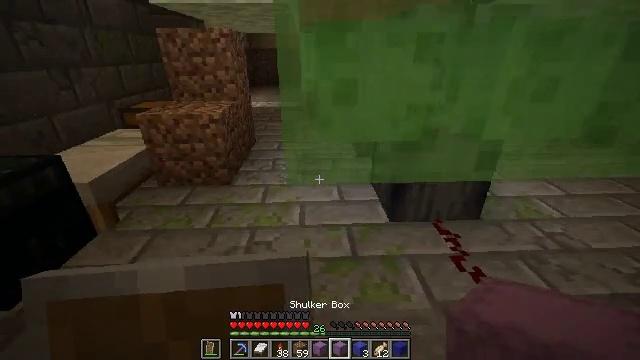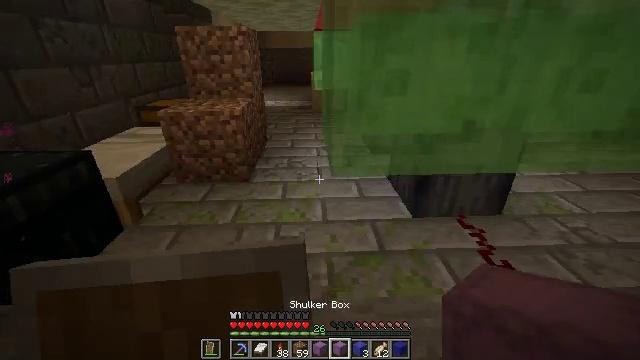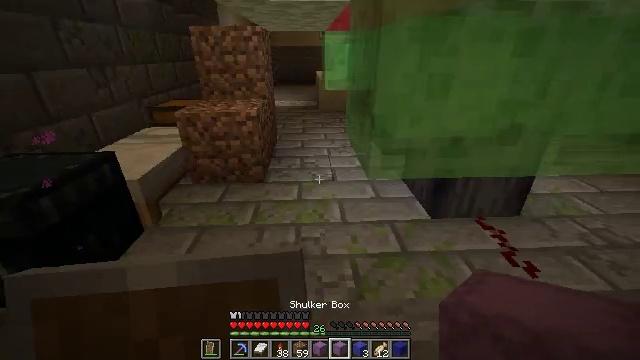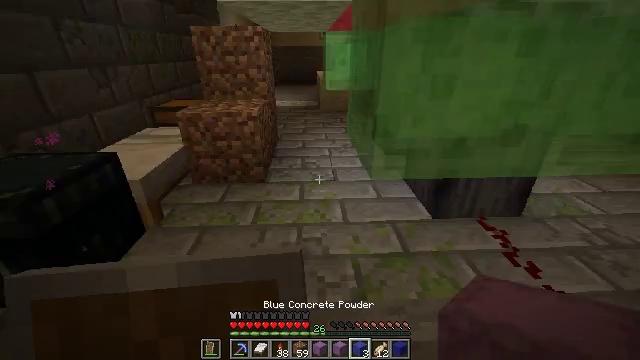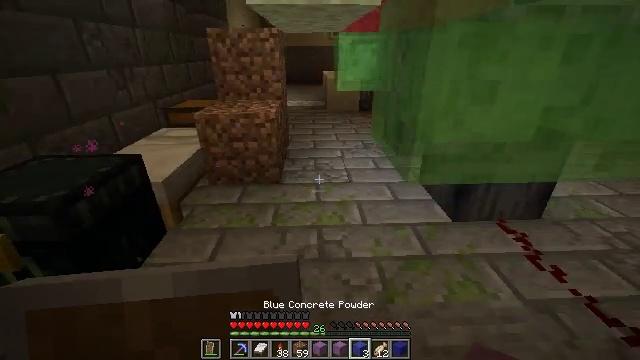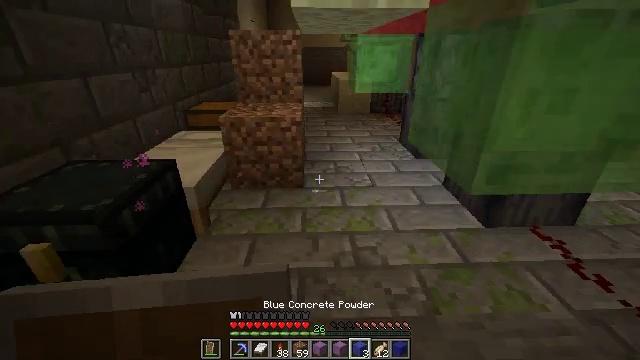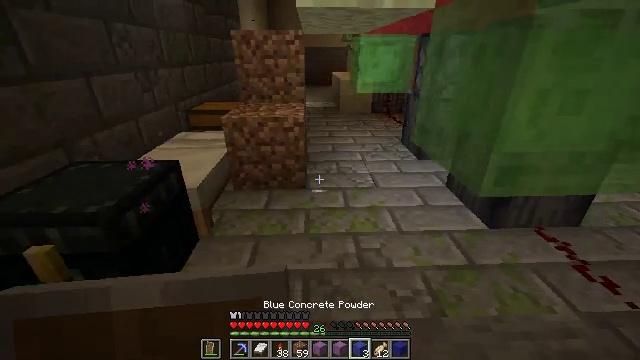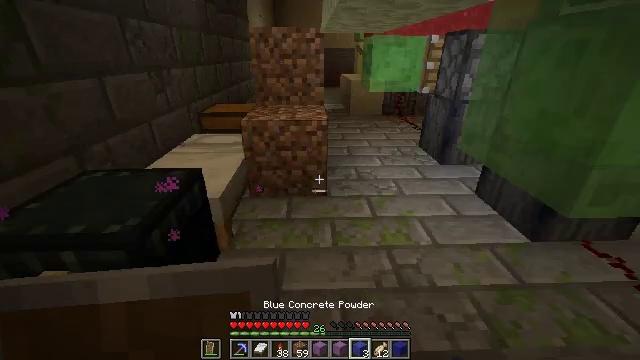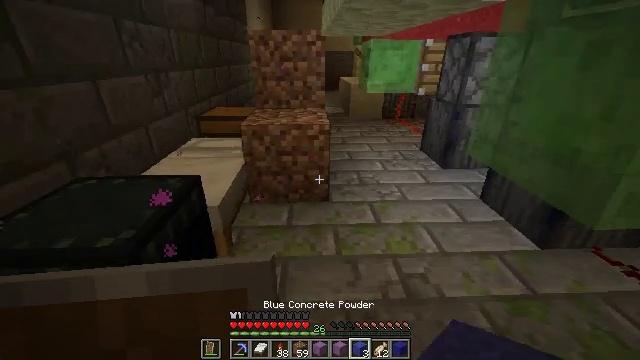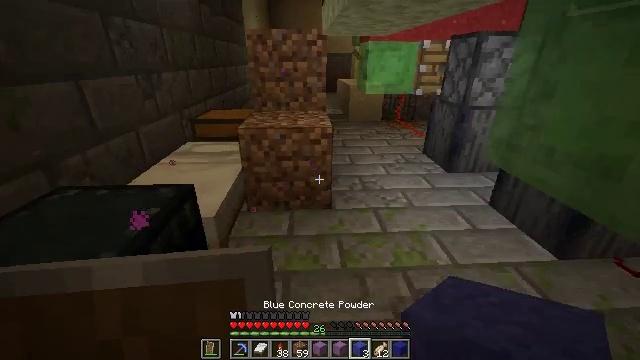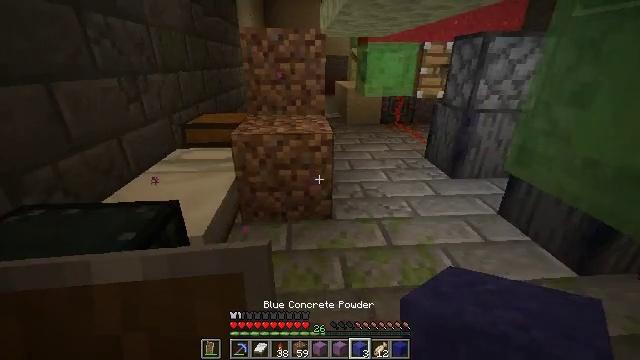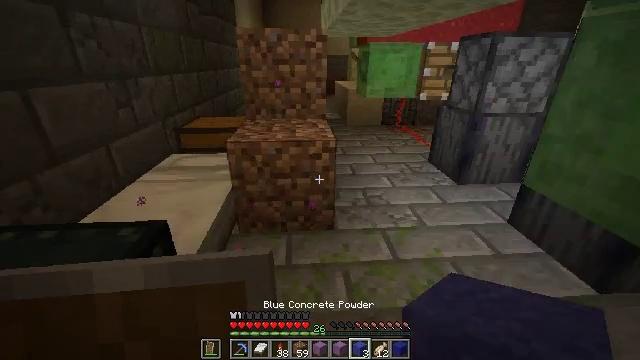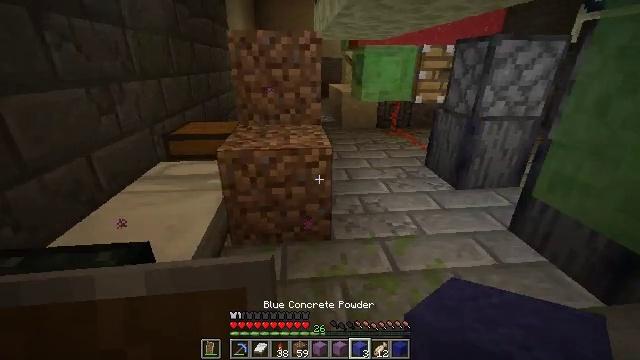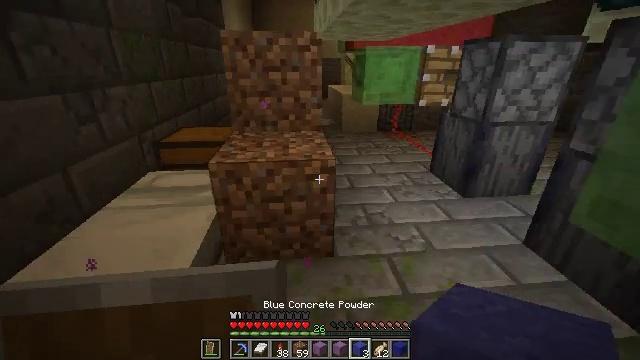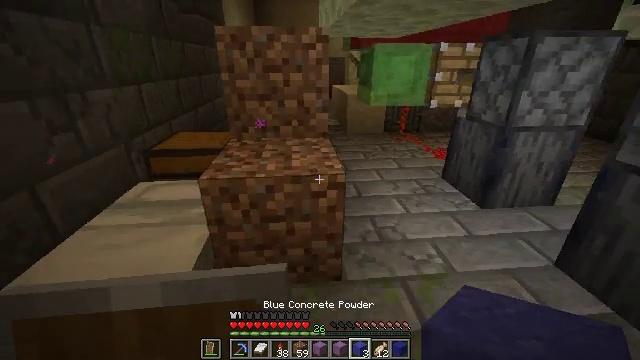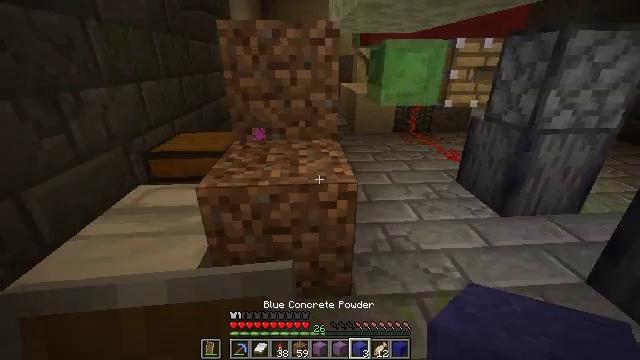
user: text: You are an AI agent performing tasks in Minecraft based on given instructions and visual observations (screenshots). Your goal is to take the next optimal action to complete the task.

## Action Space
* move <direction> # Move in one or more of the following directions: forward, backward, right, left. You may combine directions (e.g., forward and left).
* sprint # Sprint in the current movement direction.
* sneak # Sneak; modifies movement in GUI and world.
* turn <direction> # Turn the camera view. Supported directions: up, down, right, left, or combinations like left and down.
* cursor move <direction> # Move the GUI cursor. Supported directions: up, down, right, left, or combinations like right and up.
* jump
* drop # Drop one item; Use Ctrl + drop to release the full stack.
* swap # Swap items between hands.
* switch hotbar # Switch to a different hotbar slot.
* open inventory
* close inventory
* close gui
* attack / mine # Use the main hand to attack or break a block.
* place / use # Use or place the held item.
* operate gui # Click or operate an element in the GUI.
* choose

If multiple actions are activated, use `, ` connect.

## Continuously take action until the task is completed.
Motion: motion action
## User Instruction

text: Dig up the red concrete powder block.
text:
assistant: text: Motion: move left
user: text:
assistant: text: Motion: move left
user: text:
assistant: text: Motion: move left
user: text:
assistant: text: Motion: move left
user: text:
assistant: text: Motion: move forward and move left
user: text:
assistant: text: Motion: move forward and move left
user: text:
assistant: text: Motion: move forward and move left
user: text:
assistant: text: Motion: move forward
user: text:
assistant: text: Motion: move forward
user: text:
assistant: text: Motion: move forward
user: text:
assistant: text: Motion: move forward
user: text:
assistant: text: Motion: move forward, turn right
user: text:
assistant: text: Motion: move forward
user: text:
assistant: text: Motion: move forward
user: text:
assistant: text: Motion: move forward, turn left
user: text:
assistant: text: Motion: move forward
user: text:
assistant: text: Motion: move forward
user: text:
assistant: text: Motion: move forward and move left
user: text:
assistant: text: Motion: move forward and move left, turn left, jump
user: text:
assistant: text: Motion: move forward and move left, jump
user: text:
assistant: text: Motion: move forward, jump
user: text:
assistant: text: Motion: move forward
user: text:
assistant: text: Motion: move forward
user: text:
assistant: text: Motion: move forward
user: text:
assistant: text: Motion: move forward
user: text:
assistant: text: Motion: move forward
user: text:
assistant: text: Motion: move forward
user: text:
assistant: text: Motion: move forward
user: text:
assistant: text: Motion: move forward, jump
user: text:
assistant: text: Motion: move forward, jump